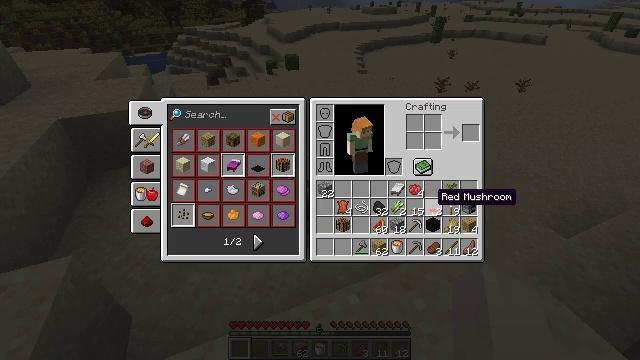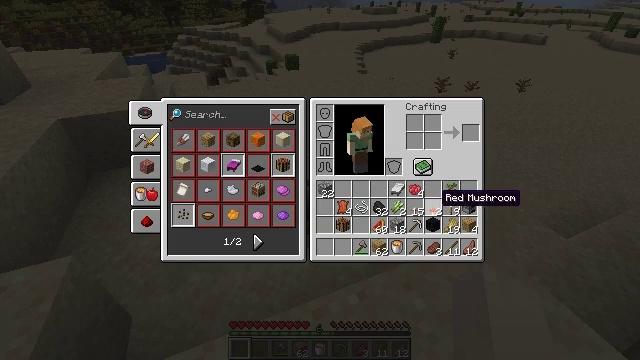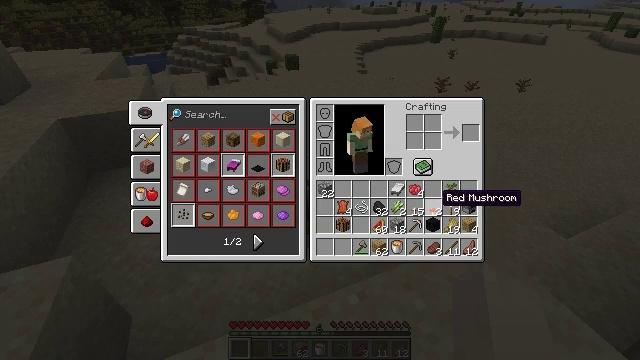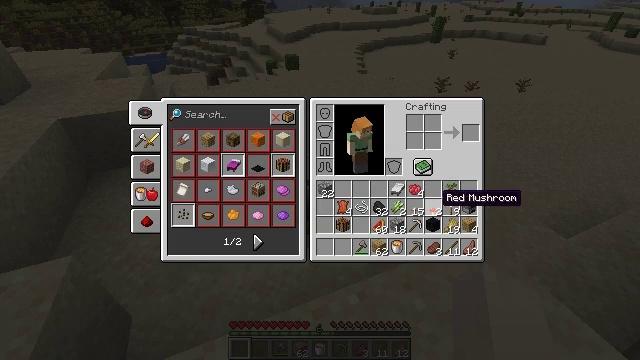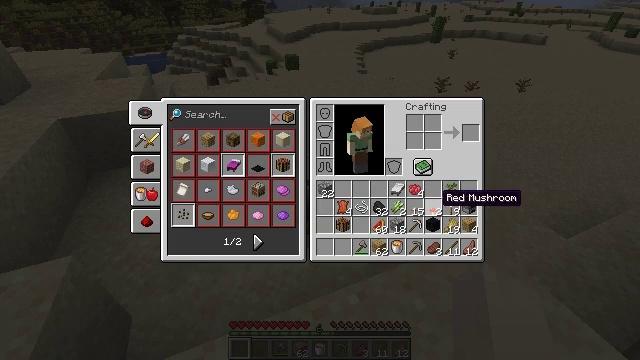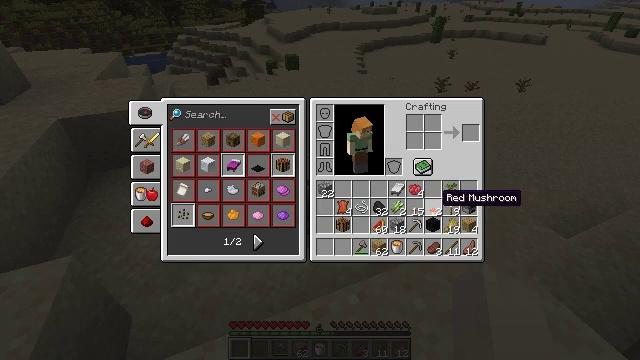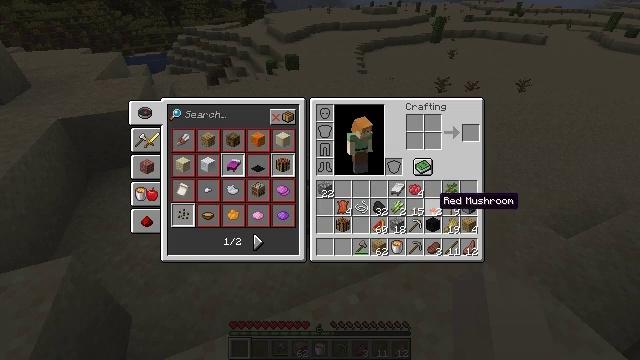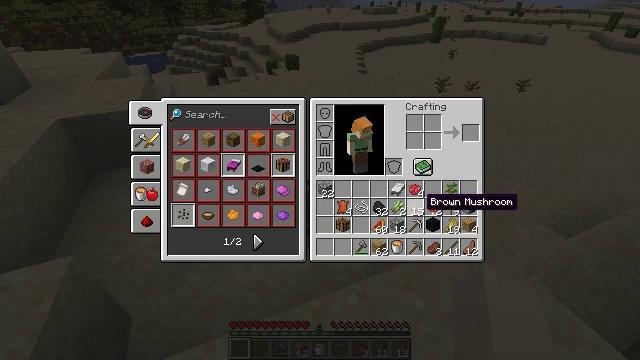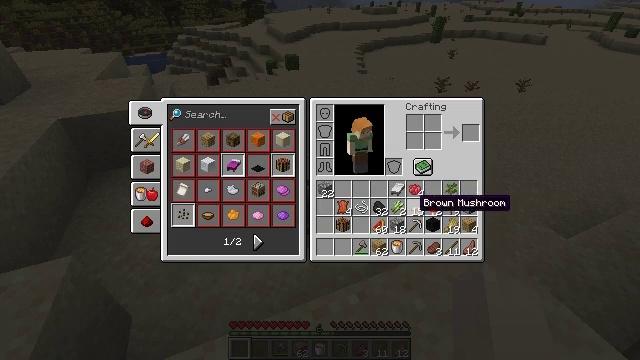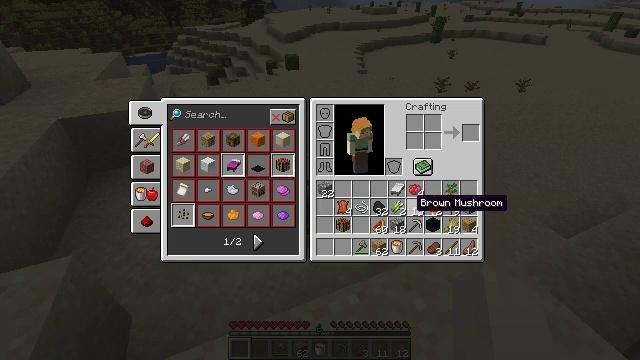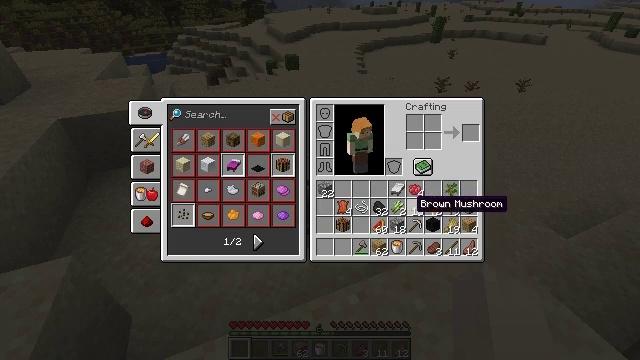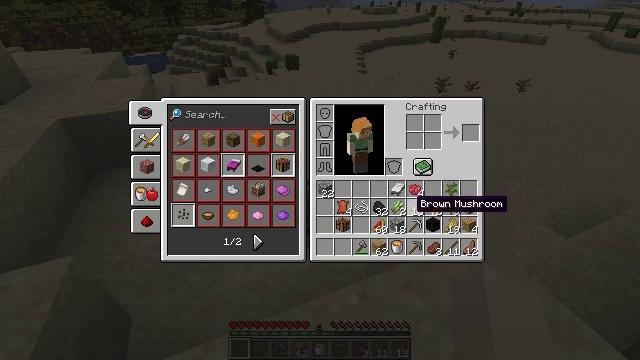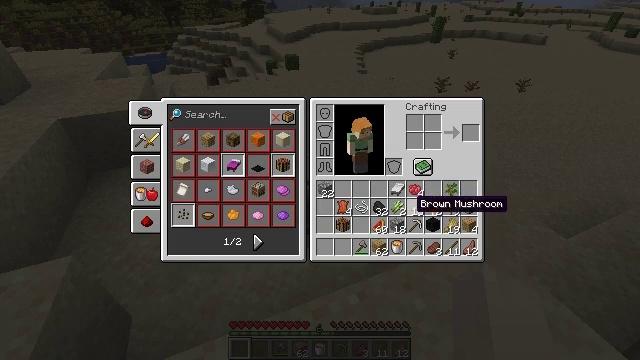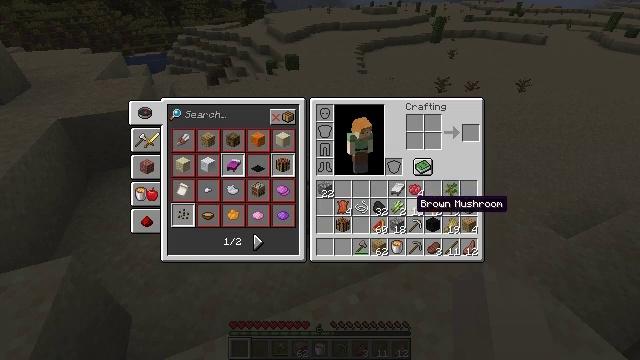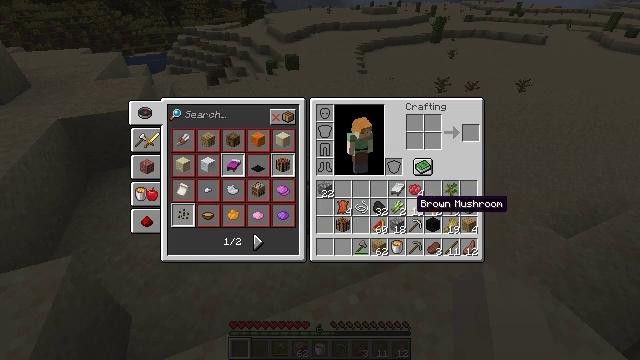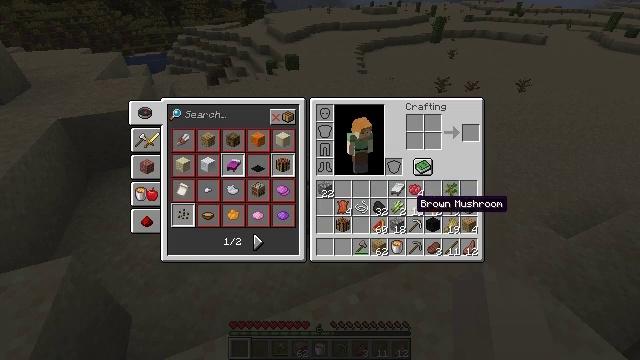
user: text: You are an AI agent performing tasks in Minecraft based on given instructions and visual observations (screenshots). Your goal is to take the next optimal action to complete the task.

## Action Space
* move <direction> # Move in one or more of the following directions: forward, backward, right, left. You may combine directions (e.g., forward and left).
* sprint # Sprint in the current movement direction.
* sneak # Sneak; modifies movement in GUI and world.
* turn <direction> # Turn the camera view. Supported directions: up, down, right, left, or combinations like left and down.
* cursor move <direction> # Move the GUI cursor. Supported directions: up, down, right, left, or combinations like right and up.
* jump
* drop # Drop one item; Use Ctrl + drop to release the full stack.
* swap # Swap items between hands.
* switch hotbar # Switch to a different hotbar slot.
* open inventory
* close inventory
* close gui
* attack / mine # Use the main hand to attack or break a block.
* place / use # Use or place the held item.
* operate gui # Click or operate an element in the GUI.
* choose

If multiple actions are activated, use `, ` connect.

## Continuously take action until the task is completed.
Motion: motion action
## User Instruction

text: Drop a black wool.
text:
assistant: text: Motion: no_op
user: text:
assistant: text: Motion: no_op
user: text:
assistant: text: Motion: no_op
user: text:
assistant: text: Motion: no_op
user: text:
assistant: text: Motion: no_op
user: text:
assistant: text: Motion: no_op
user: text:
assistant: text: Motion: cursor move left
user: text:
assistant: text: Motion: cursor move left
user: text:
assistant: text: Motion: no_op
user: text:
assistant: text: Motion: no_op
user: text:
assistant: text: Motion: no_op
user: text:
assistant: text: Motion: no_op
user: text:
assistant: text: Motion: no_op
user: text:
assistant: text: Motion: no_op
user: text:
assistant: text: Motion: no_op
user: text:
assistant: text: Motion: no_op
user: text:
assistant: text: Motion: cursor move right
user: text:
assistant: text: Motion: no_op
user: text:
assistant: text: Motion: no_op
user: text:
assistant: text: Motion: no_op
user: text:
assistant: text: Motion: no_op
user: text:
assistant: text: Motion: no_op
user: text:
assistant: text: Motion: no_op
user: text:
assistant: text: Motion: no_op
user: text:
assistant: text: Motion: no_op
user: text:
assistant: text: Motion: no_op
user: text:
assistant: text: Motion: drop
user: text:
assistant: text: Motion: drop
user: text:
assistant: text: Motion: drop
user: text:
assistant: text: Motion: no_op